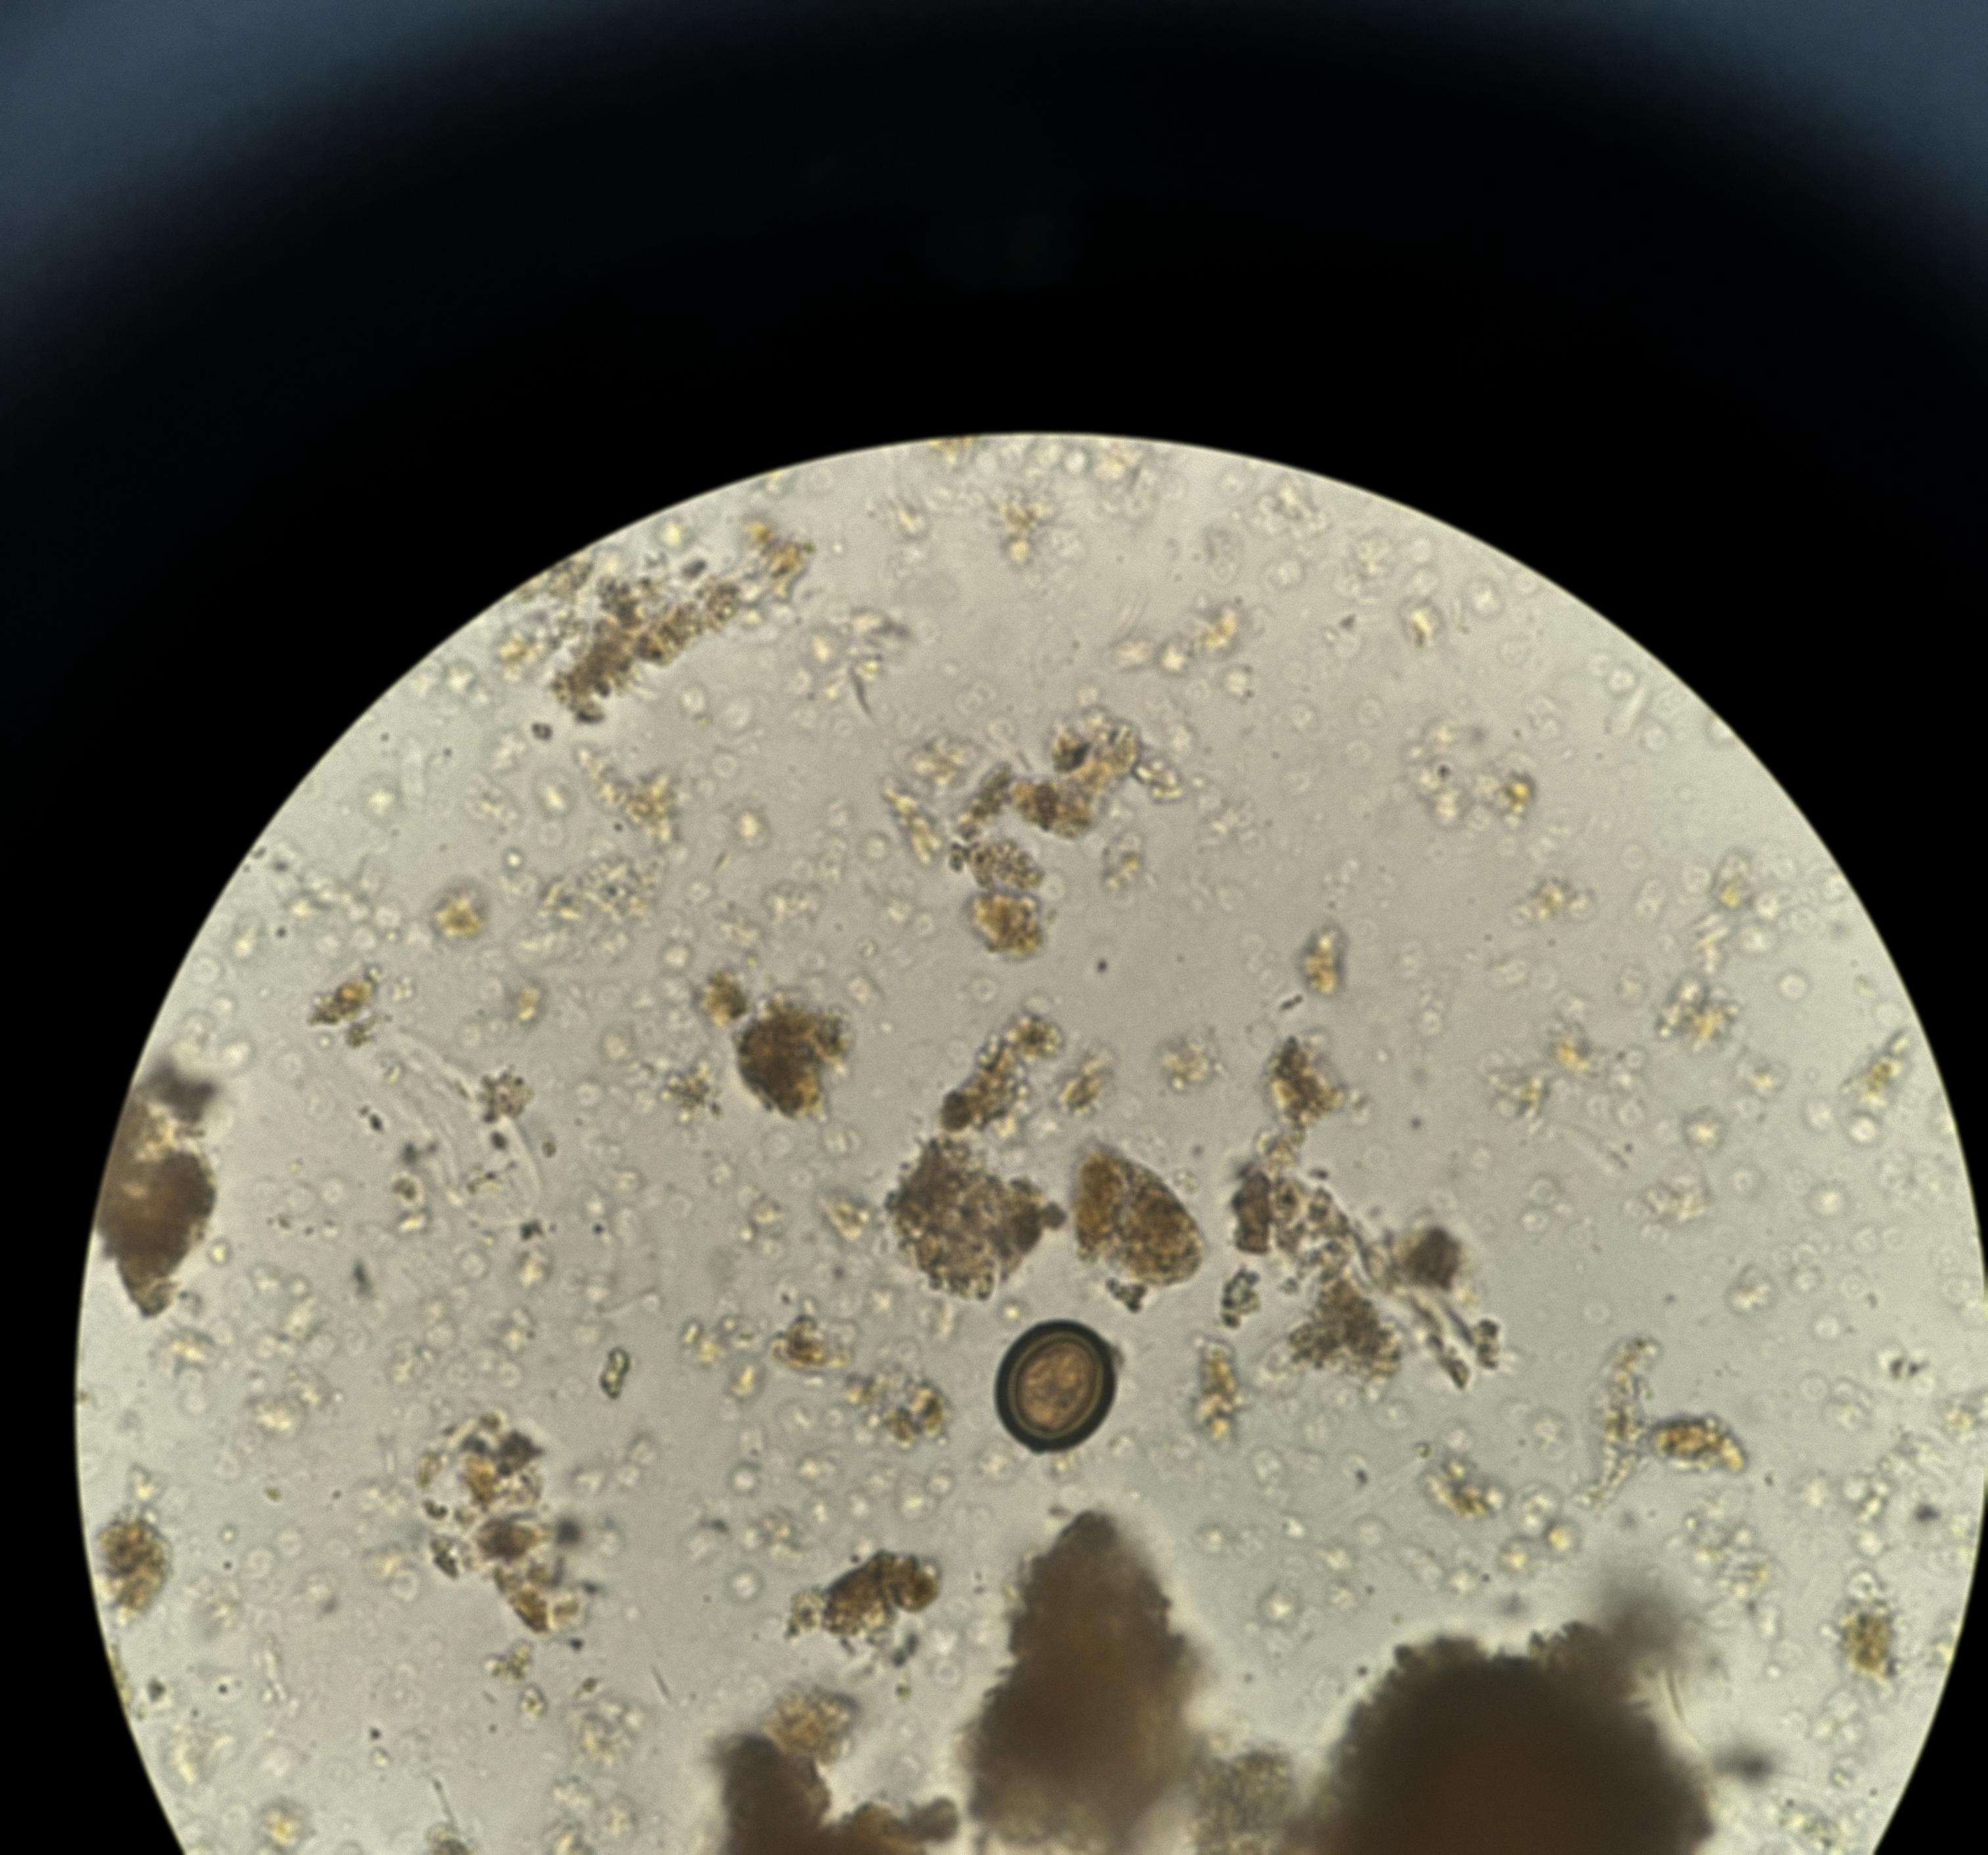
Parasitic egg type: Taenia spp. egg